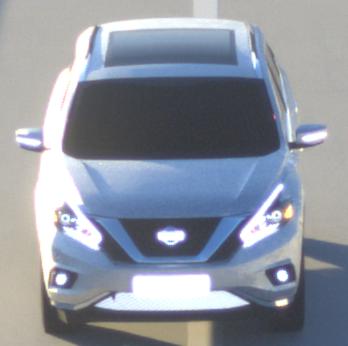
Make: Nissan
Model: Murano
Detailed model: Gen. 3 Z52
Model produced from: 2015
Doors: 5
Color: white
Road condition: dry road
Daytime: sunrise or sunset
Contrast: high contrast